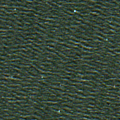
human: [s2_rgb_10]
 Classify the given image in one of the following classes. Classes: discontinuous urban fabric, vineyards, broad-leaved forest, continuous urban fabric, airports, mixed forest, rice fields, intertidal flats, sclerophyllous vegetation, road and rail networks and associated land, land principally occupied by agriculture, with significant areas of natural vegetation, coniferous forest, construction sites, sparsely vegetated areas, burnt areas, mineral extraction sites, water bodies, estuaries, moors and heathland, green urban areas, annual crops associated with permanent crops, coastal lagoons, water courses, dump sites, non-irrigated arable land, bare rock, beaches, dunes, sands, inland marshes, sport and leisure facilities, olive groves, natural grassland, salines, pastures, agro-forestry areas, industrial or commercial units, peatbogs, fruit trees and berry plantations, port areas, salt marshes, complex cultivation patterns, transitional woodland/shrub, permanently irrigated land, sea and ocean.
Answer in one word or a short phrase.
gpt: sea and ocean